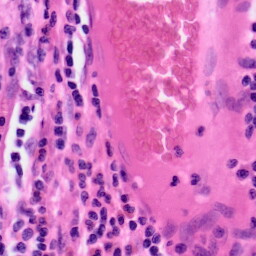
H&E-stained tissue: Colon